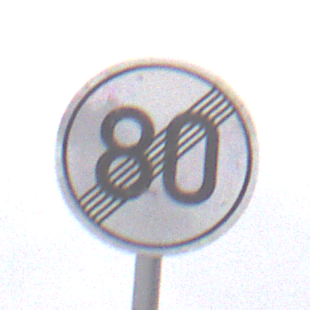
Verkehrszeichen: EndeGeschwindigkeit80
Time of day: Midday
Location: Outdoor (RoadRail)
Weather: Overcast
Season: NotSpecified
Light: Natural